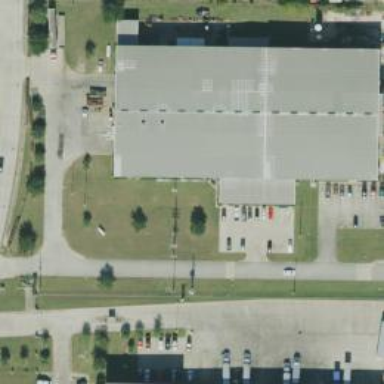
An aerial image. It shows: Commercial building.